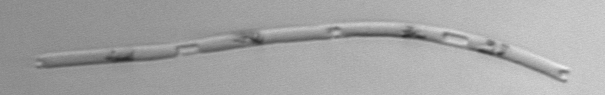
Label: Eucampia_morphytype1